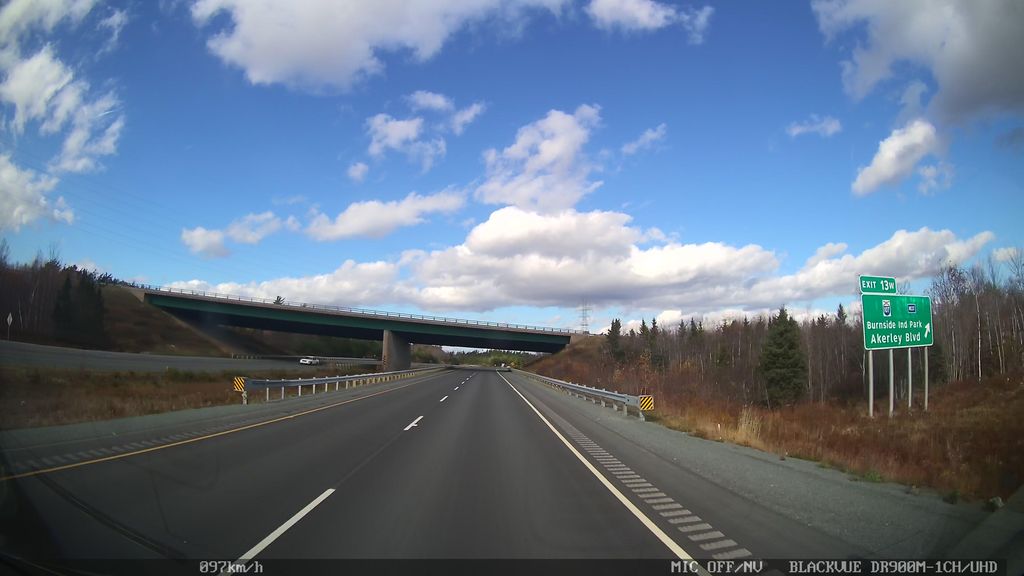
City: halifax